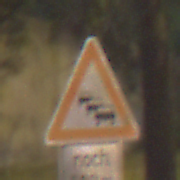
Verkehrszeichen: Stau
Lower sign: LaengeEinerStrecke3
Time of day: Night
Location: Outdoor (Suburban)
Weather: PartlyCloudy
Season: NotSpecified
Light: Artificial